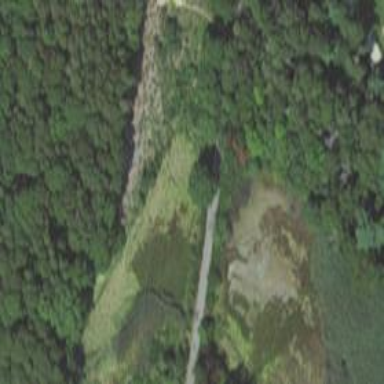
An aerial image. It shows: Asphalt cycleway running alongside abandoned railway on embankment.